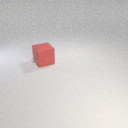
large red rubber cube